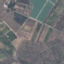
Land use / land cover class: PermanentCrop